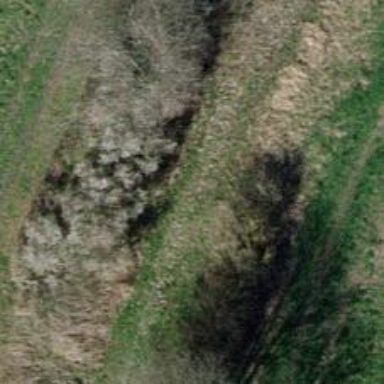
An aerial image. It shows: Ditch in the surroundings.